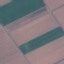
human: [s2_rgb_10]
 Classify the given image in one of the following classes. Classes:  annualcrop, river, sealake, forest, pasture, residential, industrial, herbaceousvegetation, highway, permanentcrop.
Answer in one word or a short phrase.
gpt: AnnualCrop